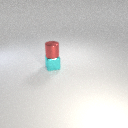
small cyan metal cube below small red metal cylinder